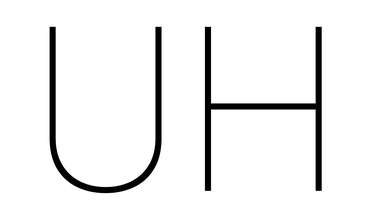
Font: Roboto_Thin